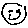
Label: smiley face